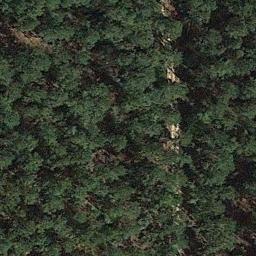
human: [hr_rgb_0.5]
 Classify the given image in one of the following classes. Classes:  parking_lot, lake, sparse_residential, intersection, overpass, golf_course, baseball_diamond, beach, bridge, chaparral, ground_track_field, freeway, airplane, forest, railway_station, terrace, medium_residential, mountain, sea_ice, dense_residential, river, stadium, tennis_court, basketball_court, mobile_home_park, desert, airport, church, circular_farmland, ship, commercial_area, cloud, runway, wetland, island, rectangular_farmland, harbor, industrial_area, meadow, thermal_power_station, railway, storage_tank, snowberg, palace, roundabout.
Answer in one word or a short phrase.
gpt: forest